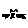
Label: cat